Question: In Standford CS 193P 2013-2014 Fall lecture 7, the instructor shows the following thing. But I can't reproduce that mysef in Xcode 6. Anybody knows that? (.gif can also be seen <URL>

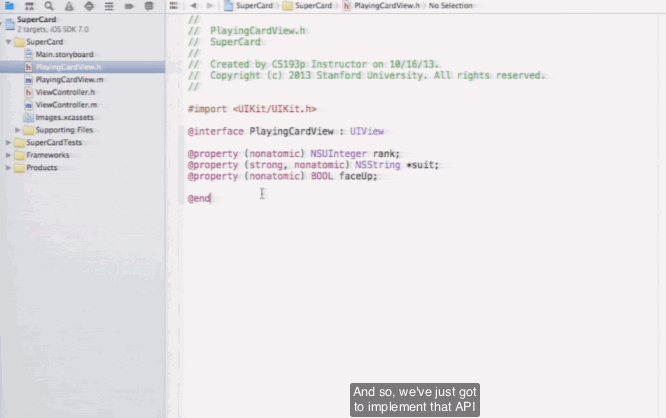
Answer: It's code snippet.
You can create your own code snippet in XCode.
1. Type the template code in XCode
2. Copy it and drag it to the comment section in the Utility panel
3. Give a title and completion shortcut
4. Whenever you type the shortcut, XCode will show the auto-completion option